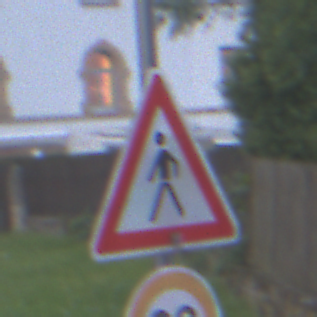
Verkehrszeichen: FussgaengerRechts
Zusatzzeichen unten: Geschwindigkeit20
Umgebung: Outdoor, Urban
Tageszeit: SunriseSunset
Wetter: PartlyCloudy
Licht: Natural
Jahreszeit: NotSpecified
Kontrast: LowContrast